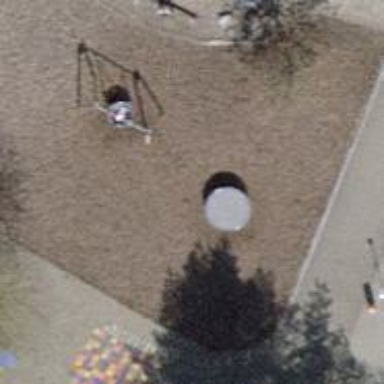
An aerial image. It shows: Playground featuring roundabout.